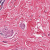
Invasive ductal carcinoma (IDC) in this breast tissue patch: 0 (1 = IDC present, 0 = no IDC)